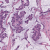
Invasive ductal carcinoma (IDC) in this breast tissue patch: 1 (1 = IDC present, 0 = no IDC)